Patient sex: M
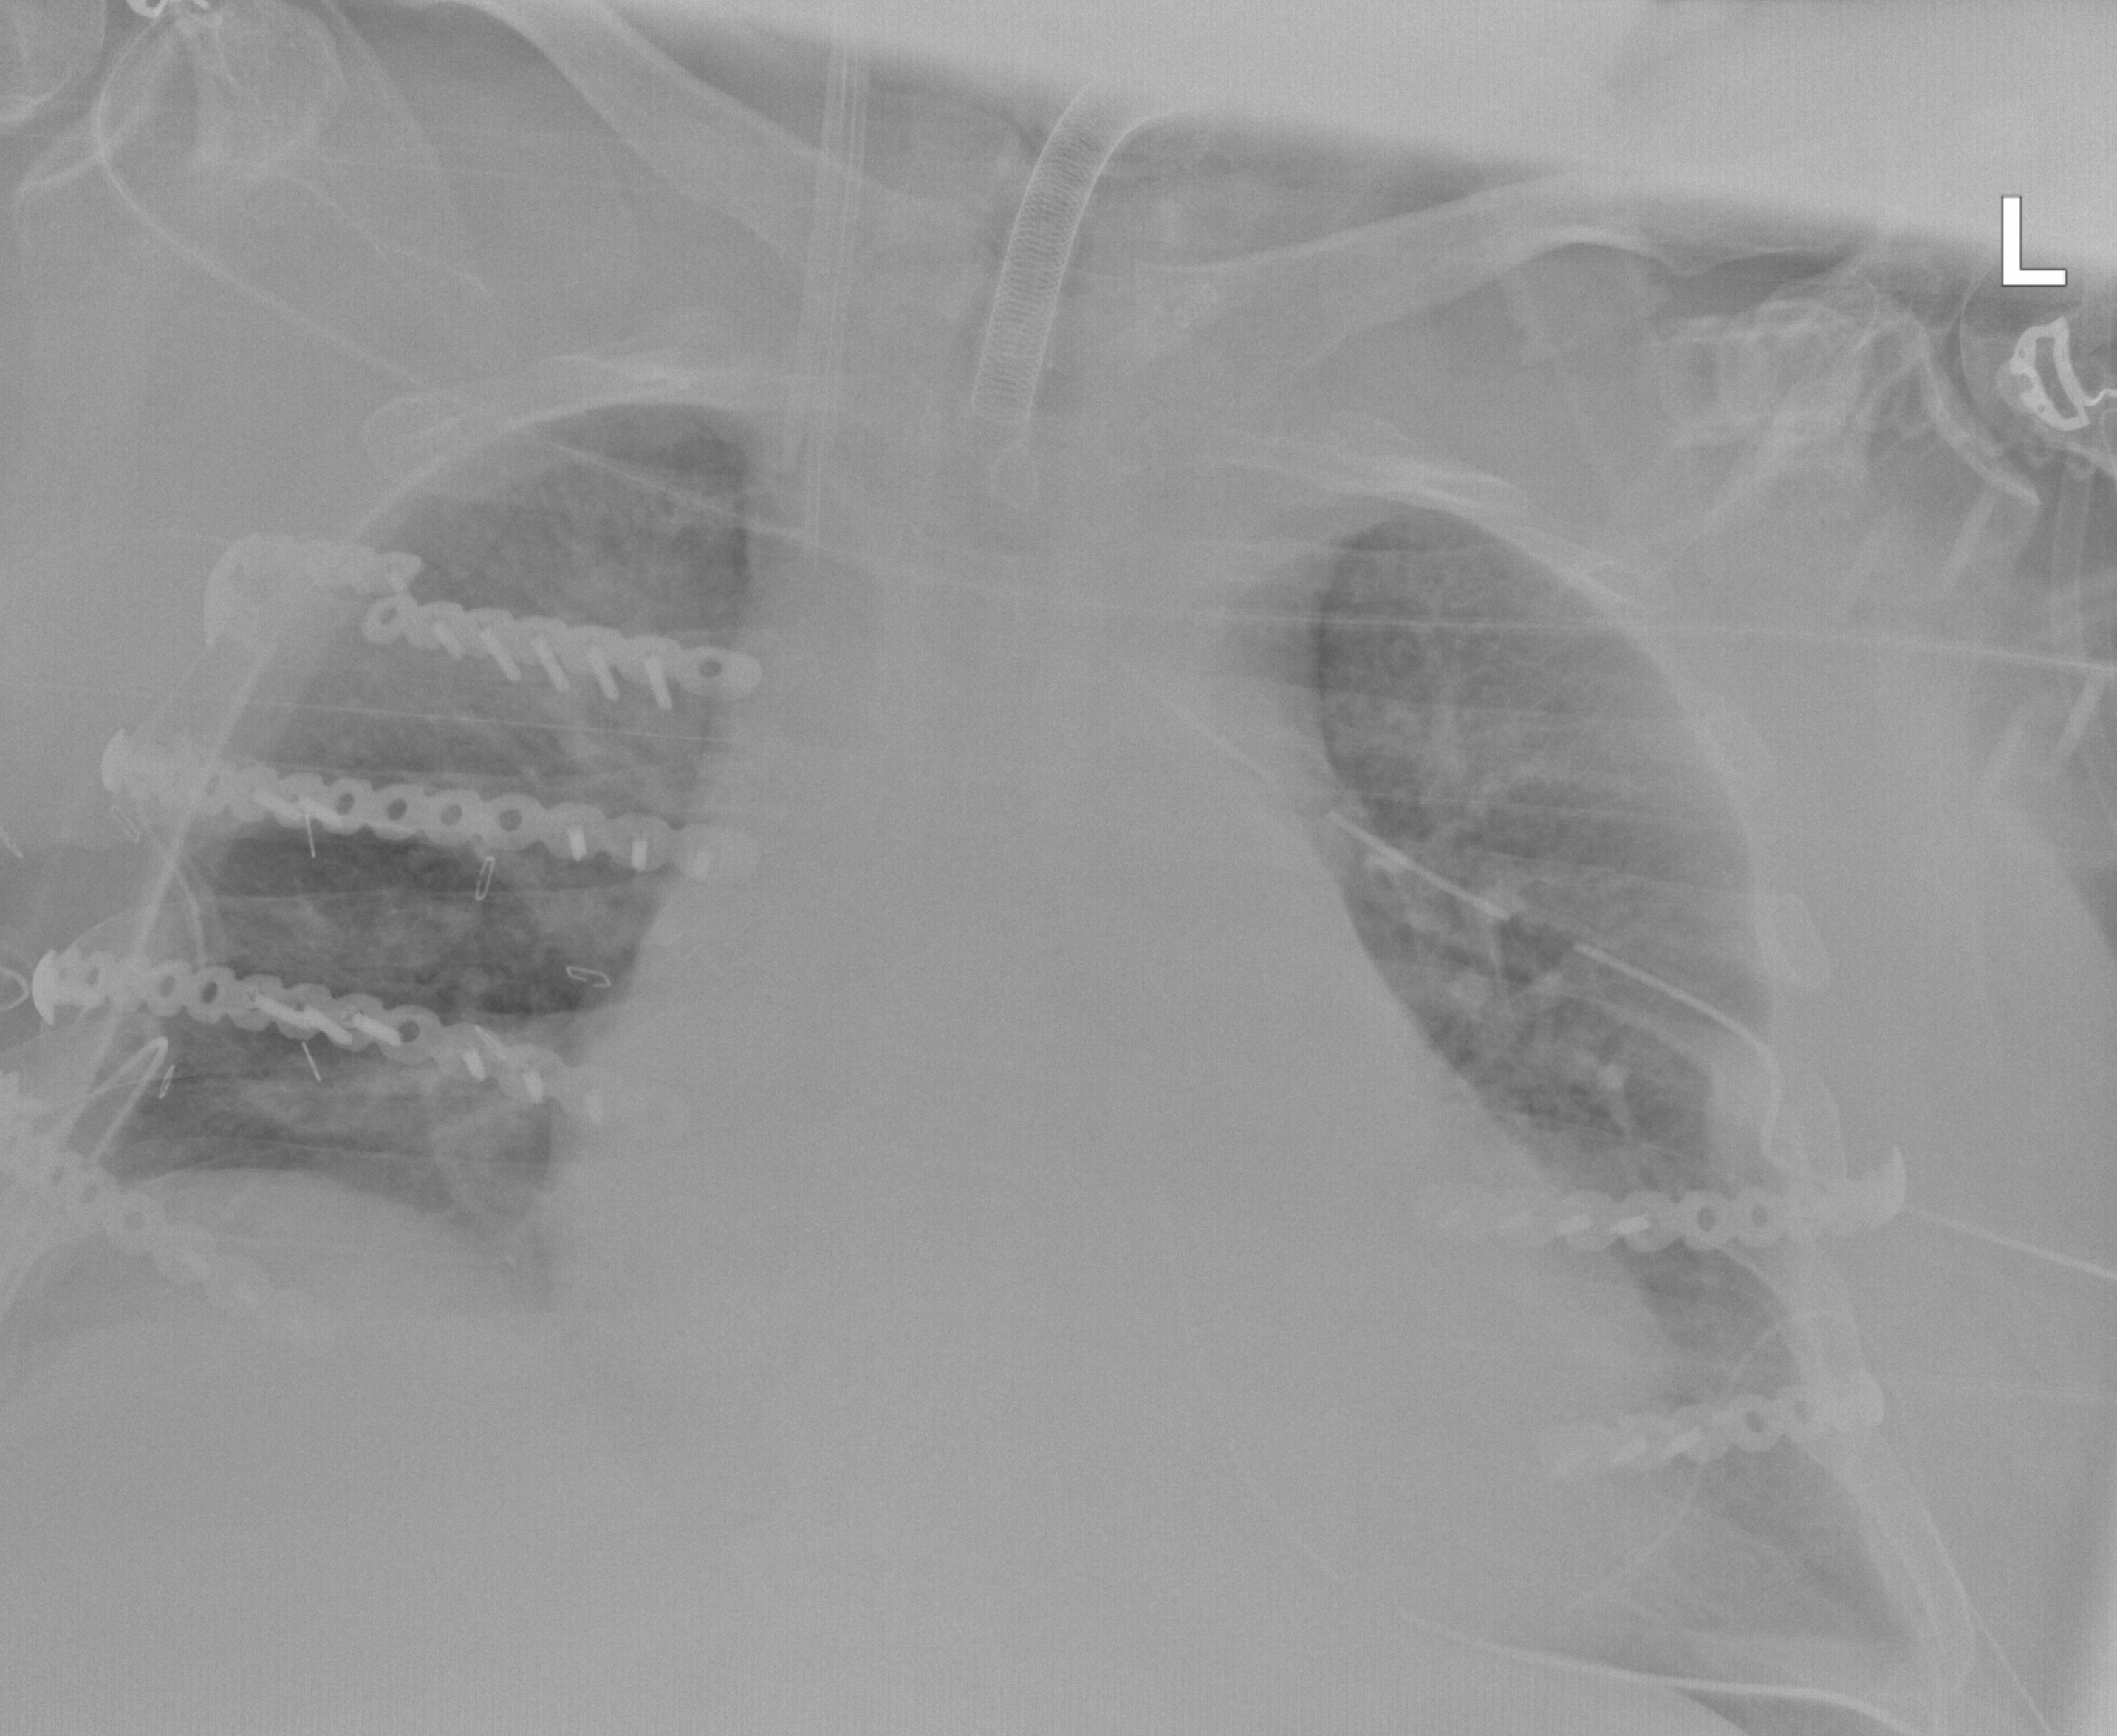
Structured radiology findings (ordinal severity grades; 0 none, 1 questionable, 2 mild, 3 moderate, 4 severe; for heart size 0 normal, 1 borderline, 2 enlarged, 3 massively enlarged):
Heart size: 2
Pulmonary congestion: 2
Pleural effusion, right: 0
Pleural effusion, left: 0
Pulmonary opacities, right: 2
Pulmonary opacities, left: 2
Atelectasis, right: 2
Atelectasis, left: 2